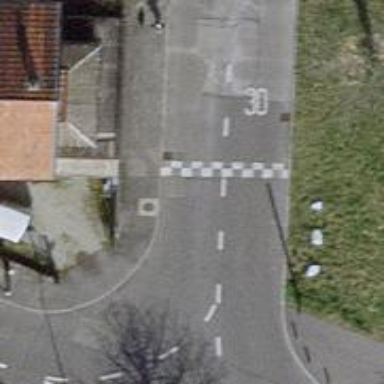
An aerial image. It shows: Residential road with asphalt surface and sidewalk on the left side.